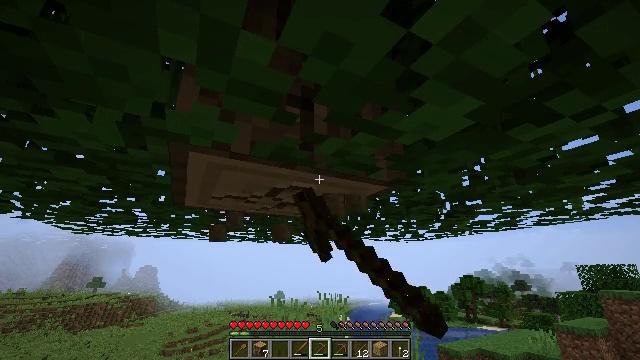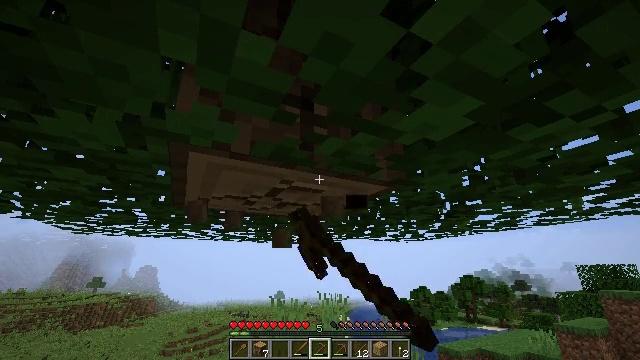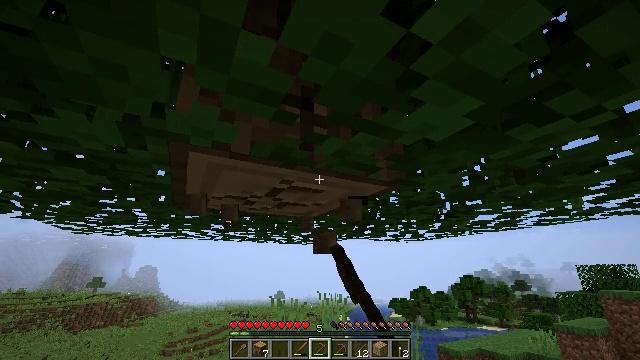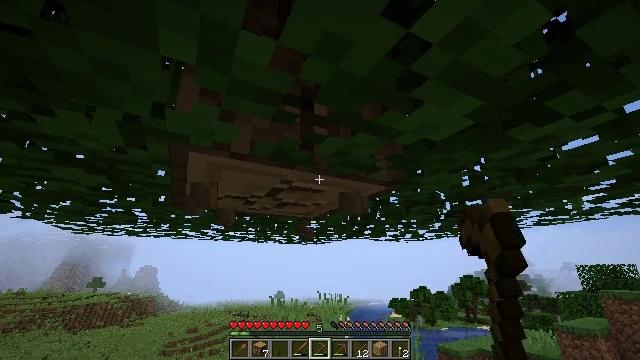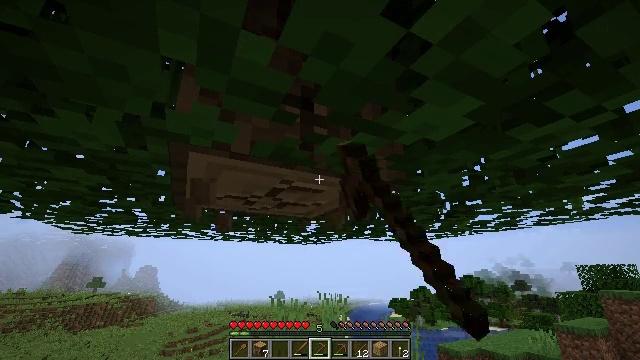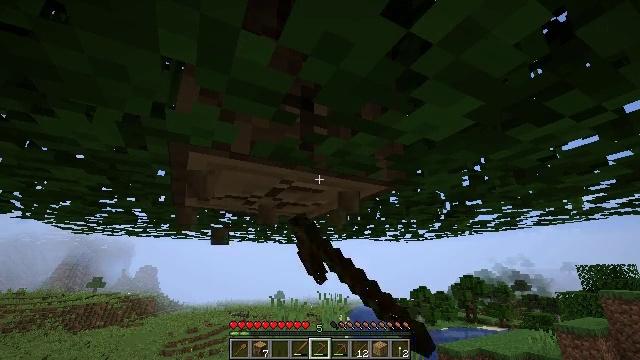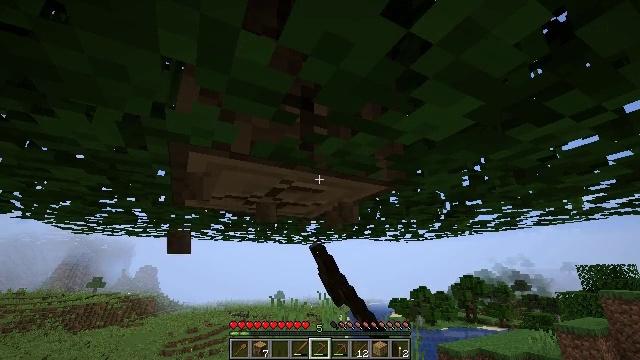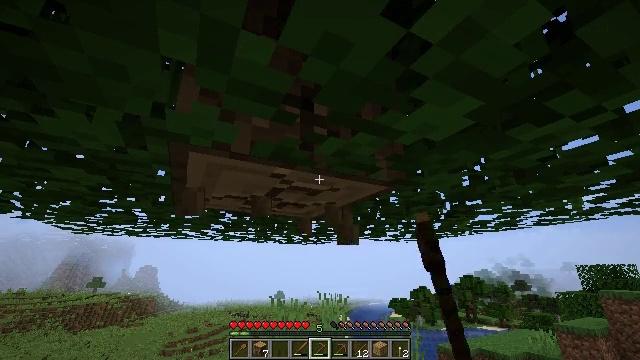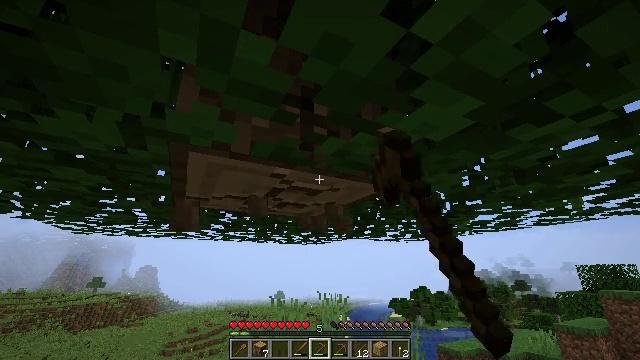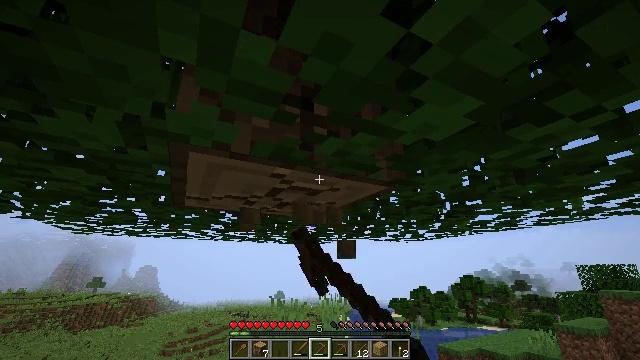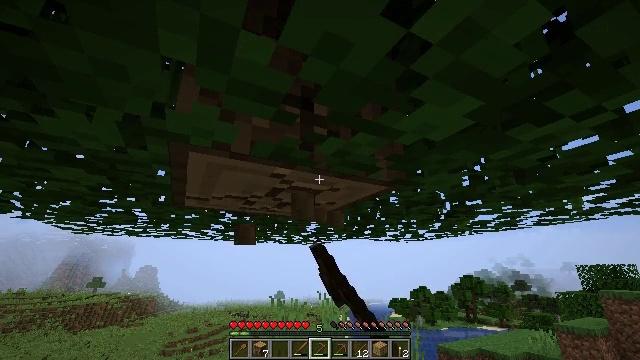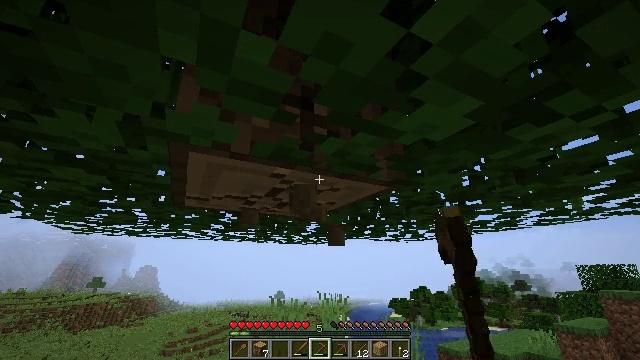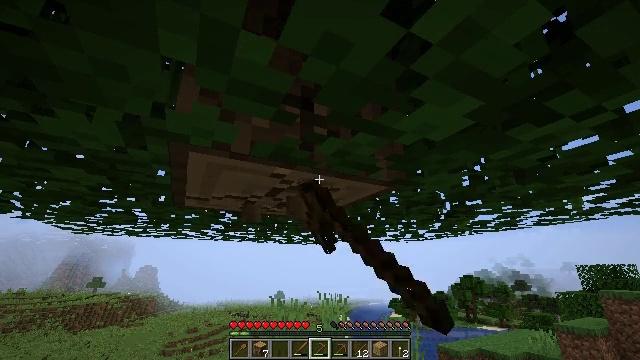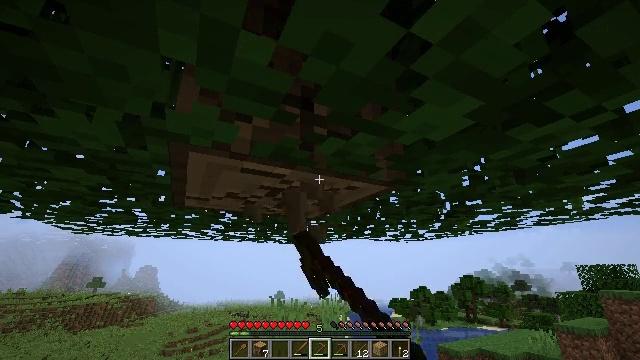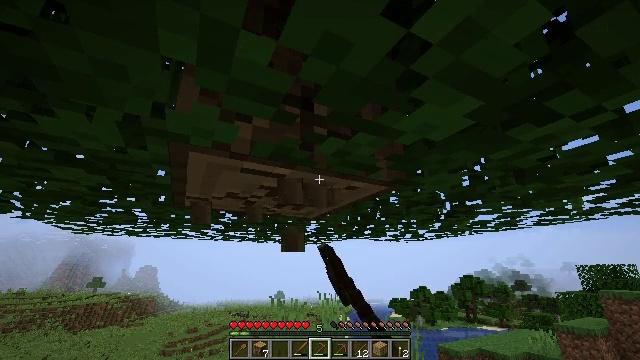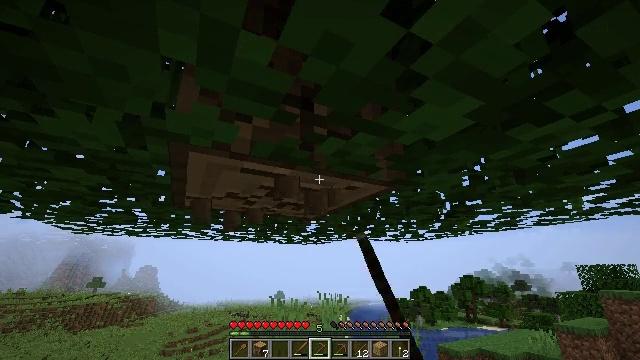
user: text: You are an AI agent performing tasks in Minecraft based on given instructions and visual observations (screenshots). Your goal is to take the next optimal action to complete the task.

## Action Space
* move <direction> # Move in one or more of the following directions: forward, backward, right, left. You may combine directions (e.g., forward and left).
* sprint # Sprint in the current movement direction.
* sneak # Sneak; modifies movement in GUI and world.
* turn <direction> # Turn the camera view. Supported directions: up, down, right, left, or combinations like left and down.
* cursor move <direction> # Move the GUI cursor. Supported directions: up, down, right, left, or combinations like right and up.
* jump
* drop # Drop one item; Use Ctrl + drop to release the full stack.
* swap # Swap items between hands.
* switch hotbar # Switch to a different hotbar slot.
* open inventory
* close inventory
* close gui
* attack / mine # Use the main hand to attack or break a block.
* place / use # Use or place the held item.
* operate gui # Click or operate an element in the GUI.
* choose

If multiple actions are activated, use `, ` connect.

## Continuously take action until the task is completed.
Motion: motion action
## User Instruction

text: Cut down the tree and harvest oak logs.
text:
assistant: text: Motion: attack / mine
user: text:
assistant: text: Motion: attack / mine
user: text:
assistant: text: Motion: attack / mine
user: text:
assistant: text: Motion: attack / mine
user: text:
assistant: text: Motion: attack / mine
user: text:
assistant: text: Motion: attack / mine
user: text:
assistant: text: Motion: attack / mine
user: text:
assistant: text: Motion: attack / mine
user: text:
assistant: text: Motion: attack / mine
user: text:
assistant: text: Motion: attack / mine
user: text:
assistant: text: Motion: attack / mine
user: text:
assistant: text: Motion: attack / mine
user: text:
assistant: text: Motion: attack / mine
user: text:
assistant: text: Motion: attack / mine
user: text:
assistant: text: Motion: attack / mine
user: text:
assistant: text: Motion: attack / mine
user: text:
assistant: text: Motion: attack / mine
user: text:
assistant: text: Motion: attack / mine
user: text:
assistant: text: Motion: attack / mine
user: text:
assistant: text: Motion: attack / mine
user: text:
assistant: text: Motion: attack / mine
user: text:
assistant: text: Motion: attack / mine
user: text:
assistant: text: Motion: attack / mine
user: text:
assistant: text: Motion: attack / mine
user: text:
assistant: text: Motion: attack / mine
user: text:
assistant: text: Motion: attack / mine
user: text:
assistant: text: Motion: attack / mine
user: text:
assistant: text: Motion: attack / mine
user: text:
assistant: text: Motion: attack / mine
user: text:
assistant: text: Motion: attack / mine